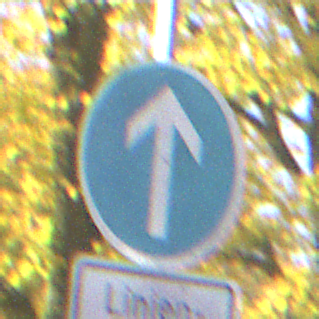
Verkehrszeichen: VorgeschriebeneFahrtrichtungGeradeaus
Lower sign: BesondereFahrzeugeUndTransportgueter2
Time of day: SunriseSunset
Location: Outdoor (Urban)
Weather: PartlyCloudy
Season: Autumn
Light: Natural